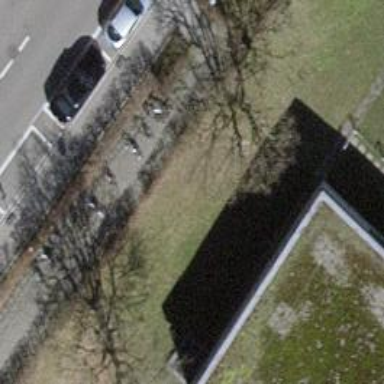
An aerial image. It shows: Bicycle parking area with wall loops for securing bikes.